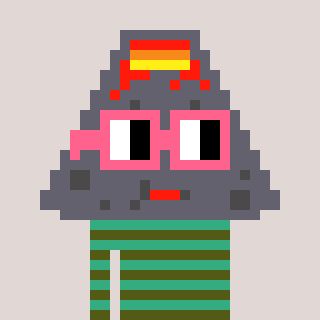
a pixel art character with square pink glasses, a volcano-shaped head and a teal-colored body on a warm background